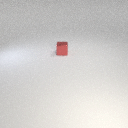
small red metal cube